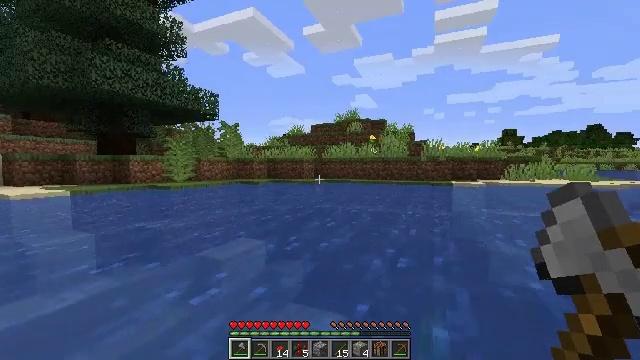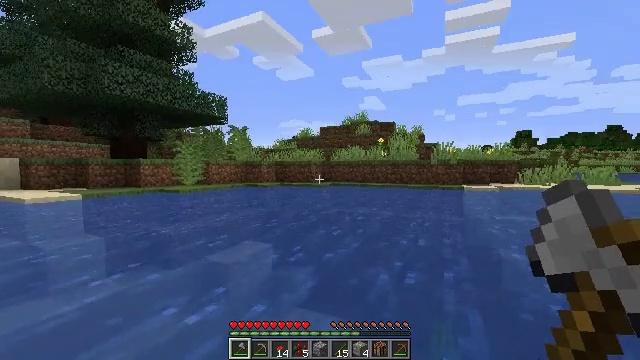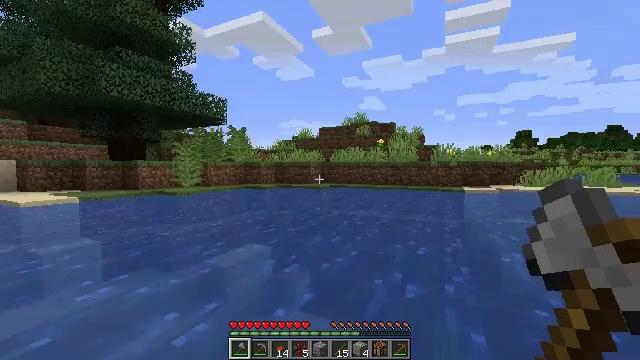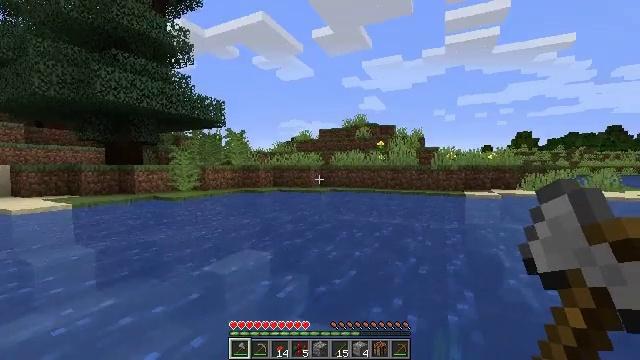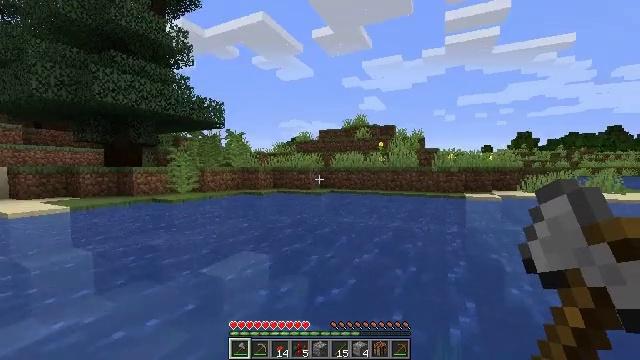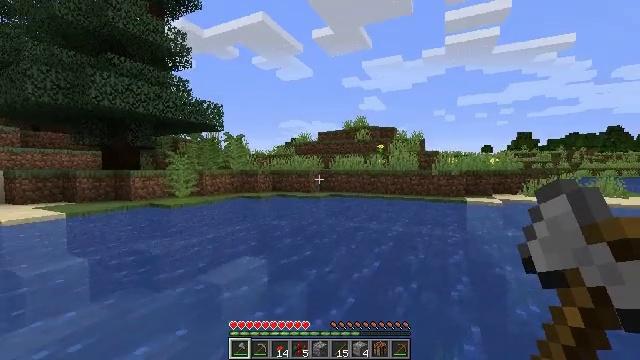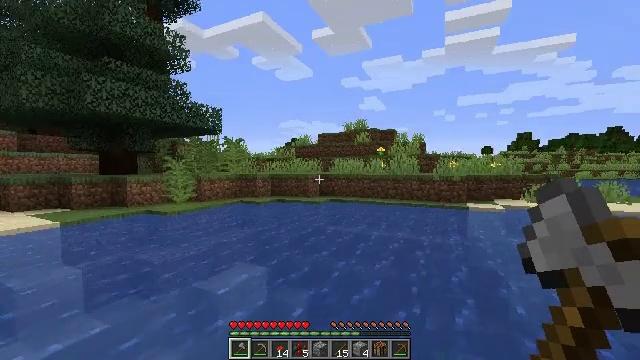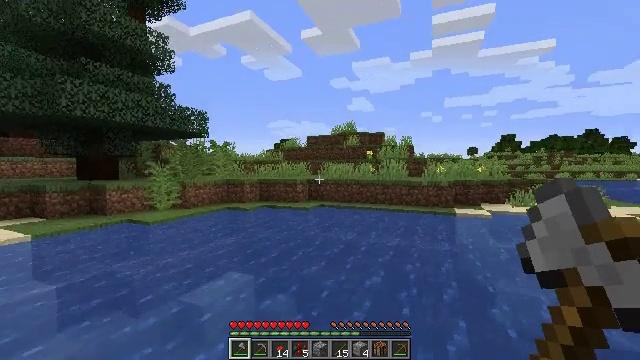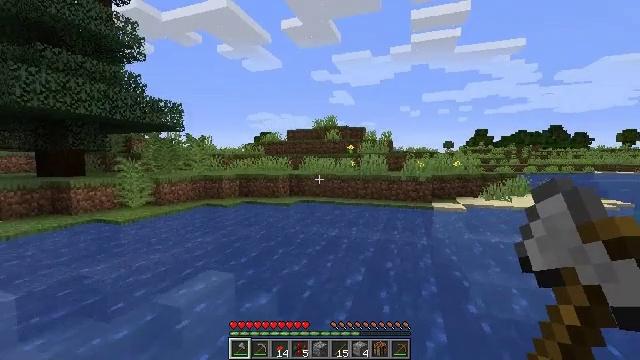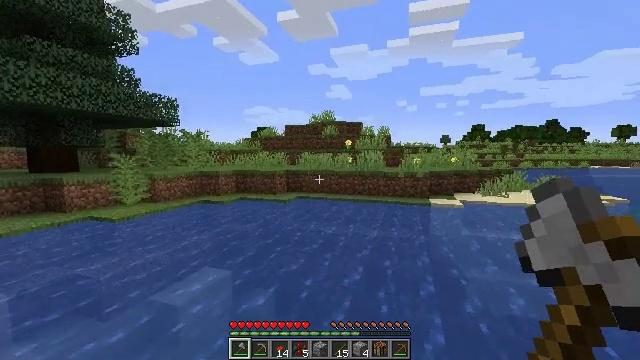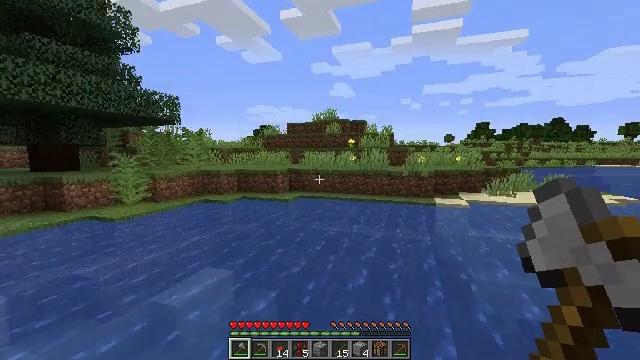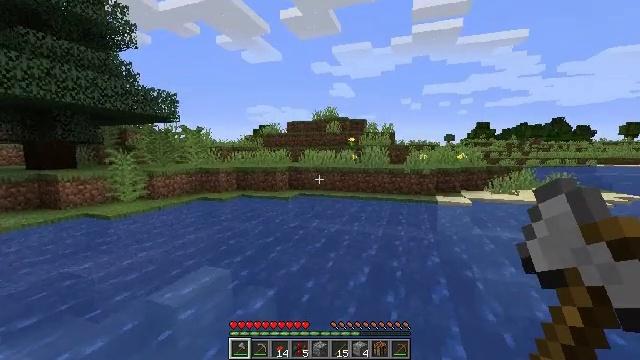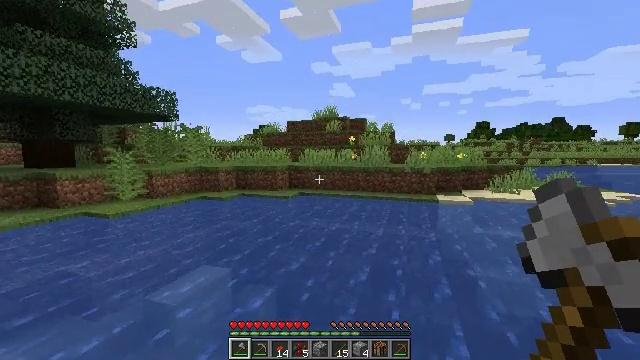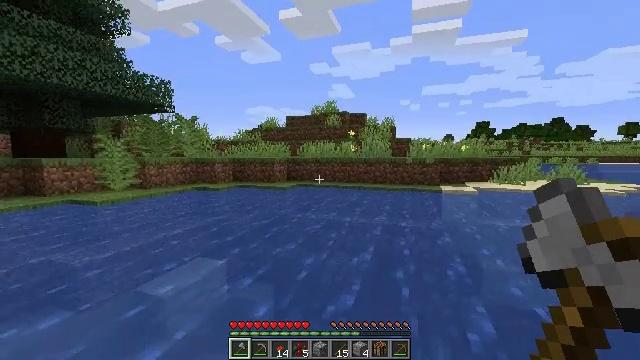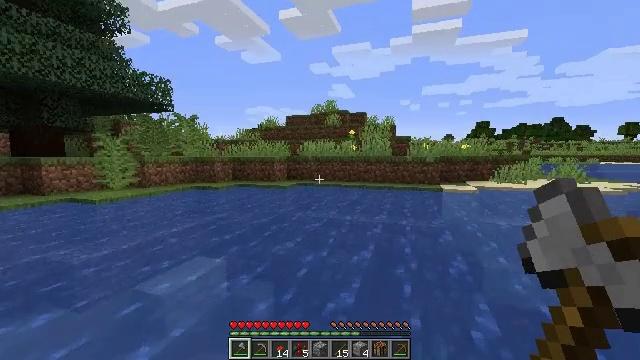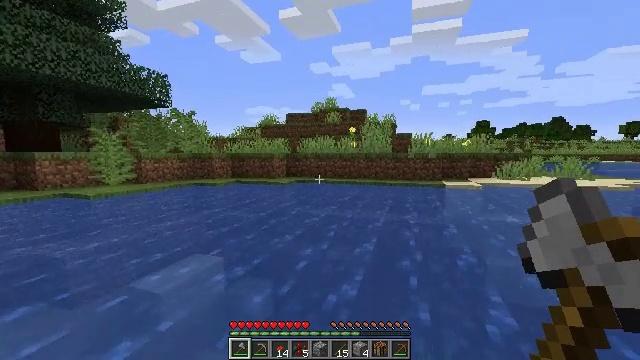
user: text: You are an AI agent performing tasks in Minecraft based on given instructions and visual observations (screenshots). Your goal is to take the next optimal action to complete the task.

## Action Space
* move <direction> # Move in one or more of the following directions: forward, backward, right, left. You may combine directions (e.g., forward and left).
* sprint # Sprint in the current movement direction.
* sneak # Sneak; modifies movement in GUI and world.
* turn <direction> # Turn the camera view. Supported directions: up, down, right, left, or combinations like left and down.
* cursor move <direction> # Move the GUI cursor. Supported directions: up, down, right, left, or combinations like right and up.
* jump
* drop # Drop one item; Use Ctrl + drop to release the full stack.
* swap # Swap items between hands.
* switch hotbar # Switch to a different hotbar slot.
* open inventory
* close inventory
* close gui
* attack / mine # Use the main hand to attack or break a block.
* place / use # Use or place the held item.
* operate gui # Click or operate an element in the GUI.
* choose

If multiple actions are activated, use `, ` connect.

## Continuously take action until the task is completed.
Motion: motion action
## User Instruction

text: Mine the dandelion from the ground.
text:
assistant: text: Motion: move forward, turn left, jump
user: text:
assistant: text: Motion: move forward, jump
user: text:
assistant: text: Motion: move forward, jump
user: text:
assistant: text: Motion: move forward, jump
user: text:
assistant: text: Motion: move forward, jump
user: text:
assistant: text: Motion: move forward, jump
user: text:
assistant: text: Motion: move forward, turn right, jump
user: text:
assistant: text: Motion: move forward, turn right and down, jump
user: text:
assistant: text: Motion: move forward, turn down, jump
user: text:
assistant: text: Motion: move forward, jump
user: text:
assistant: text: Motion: move forward, jump
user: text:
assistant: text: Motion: move forward, jump
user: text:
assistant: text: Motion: move forward, jump
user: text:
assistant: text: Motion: move forward, jump
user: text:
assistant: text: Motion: move forward, jump
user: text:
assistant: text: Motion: move forward, jump
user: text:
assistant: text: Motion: move forward, jump
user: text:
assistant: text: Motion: move forward, jump
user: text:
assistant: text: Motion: move forward, jump
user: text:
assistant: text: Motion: move forward, jump
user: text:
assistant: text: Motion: move forward, jump
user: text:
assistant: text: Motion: move forward, jump
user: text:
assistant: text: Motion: move forward, jump
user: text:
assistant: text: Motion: move forward, jump
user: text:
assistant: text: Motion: move forward, jump
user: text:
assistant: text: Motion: move forward, jump
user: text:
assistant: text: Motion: move forward, jump
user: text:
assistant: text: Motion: move forward, jump
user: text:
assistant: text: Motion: move forward, jump
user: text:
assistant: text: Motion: move forward, jump